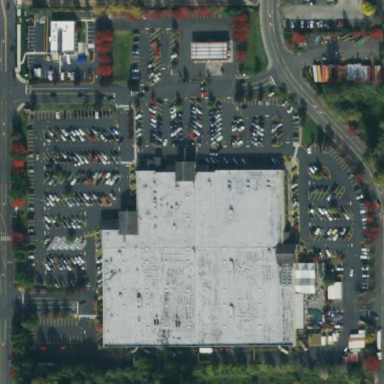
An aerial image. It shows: Retail area.